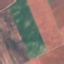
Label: AnnualCrop